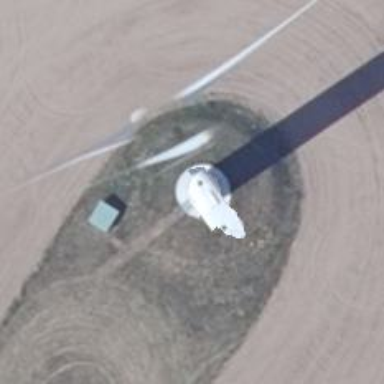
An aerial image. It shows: Wind generator using wind turbines of horizontal axis.